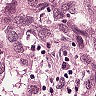
Metastatic tissue present: yes